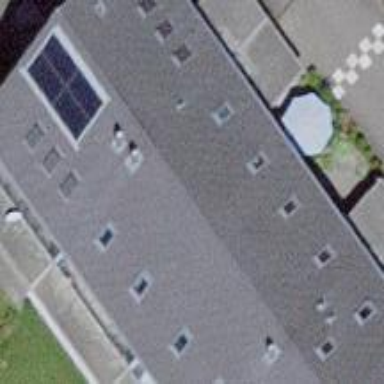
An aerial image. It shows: Terrace building.